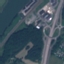
Land use / land cover class: Highway